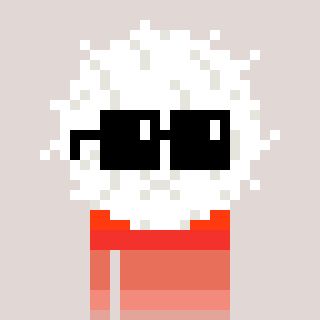
a pixel art character with square black sunglasses, a cottonball-shaped head and a yellow-colored body on a warm background